Field crop: maize
Growth stage: 2
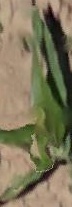
Species: maize